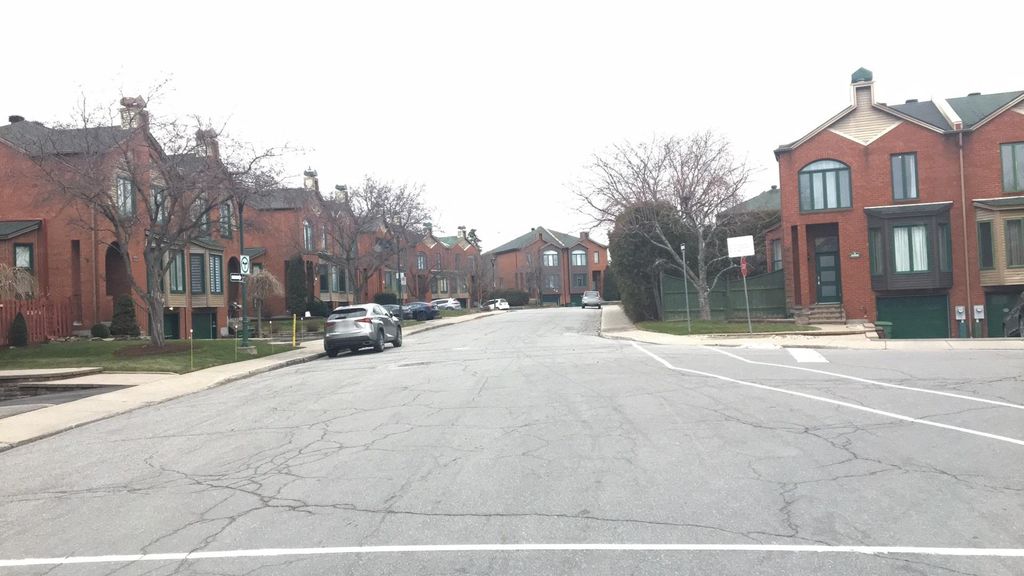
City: montreal